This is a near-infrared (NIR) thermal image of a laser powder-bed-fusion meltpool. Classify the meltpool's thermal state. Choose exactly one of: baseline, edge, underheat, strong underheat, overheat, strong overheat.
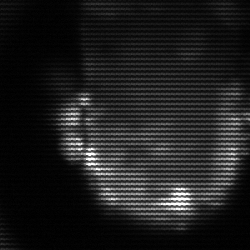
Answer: baseline